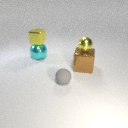
large cyan metal sphere below small yellow metal cube